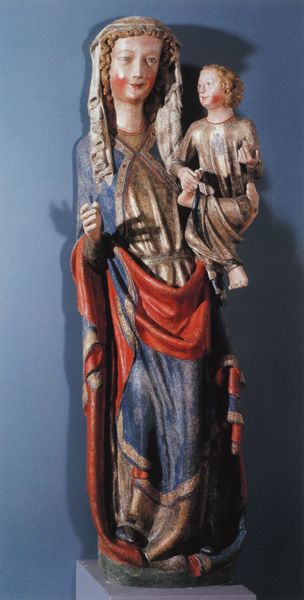
Titel: Madonna mit Kind aus dem Benediktinerinnenkloster Sonnenburg
Institution: Brixen, Diözesanmuseum
Schlagwörter: blau, fuß, hand, schatten, umhang, weiß, grün, frau, holz, kleid, mund, nase, rot, schleier, tuch, arm, augen, falten, sockel, figur, gewand, gold, mantel, kind, mutter, kinn, locken, skulptur, statue, kopfbedeckung, lächeln, farbig, wangen, wangenrot, kopftuch, lächelnd, freude, bemalt, foto, jesus, gefasst, maria, madonna, marie, holzfigur, standbild, gottesmutter, jesuskind, rote wangen, madonne, schitzerei, frohlocken